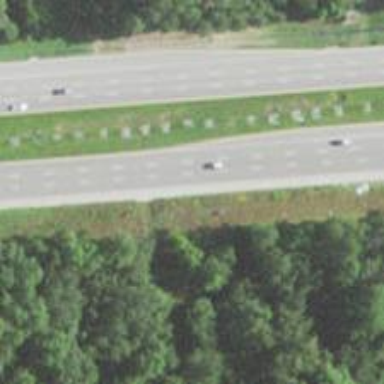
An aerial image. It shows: This image shows trunk highway that functions as expressway.